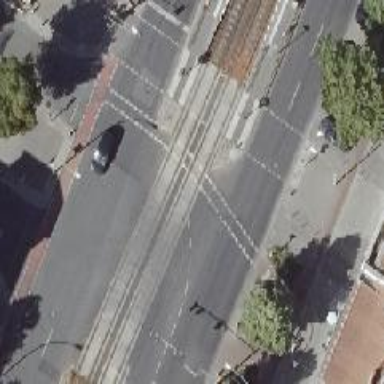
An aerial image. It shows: Tram crossing on the railway.